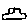
Label: car